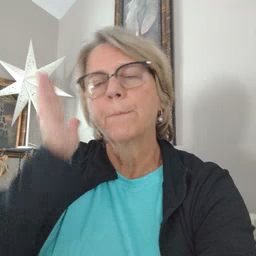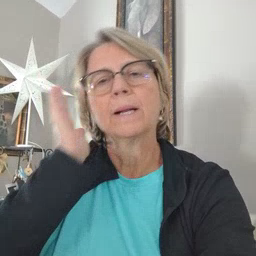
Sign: bed